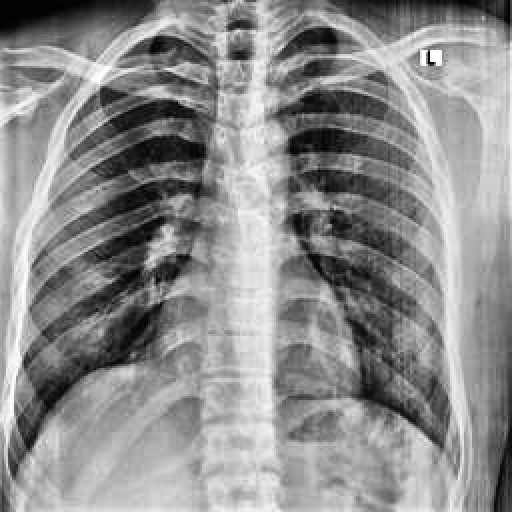
Finding: NORMAL